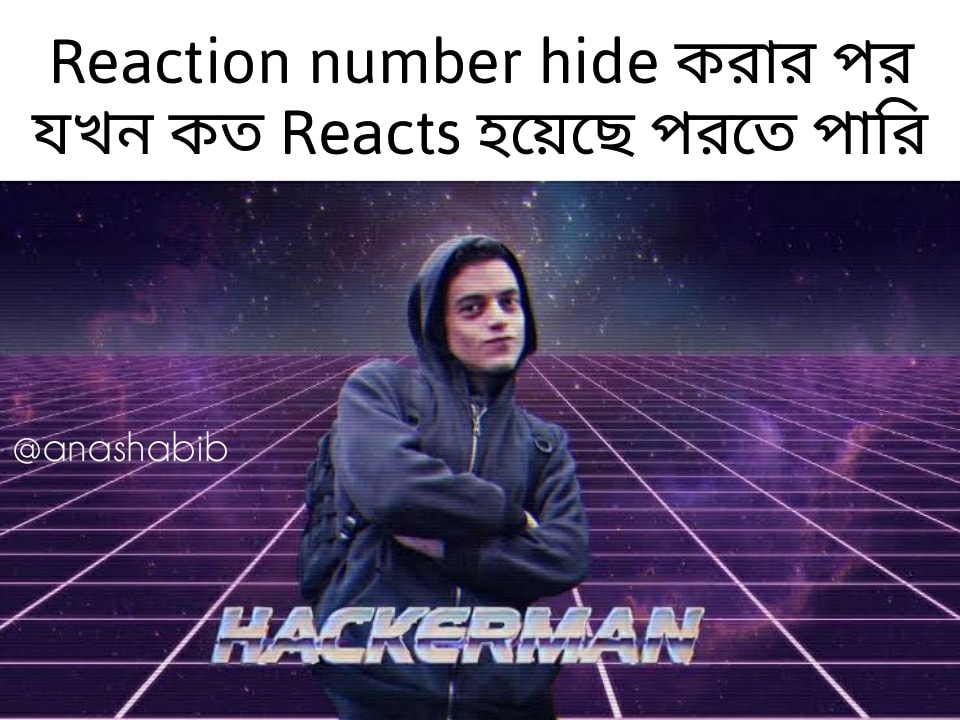
Caption: Reaction number hide করার পর যখন কত Reacts হয়েছে পরতে পারি       HACKERMAN
Label: non-hate